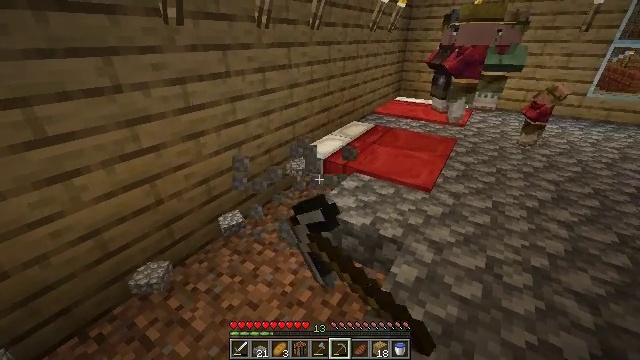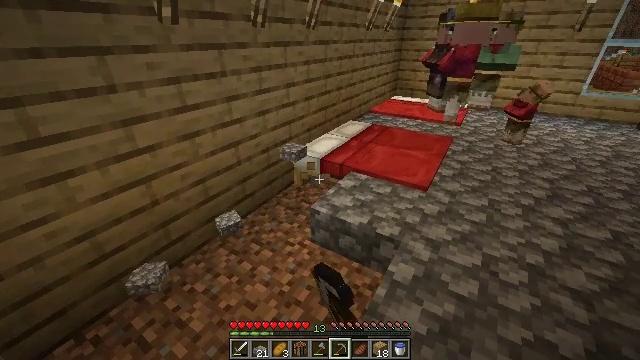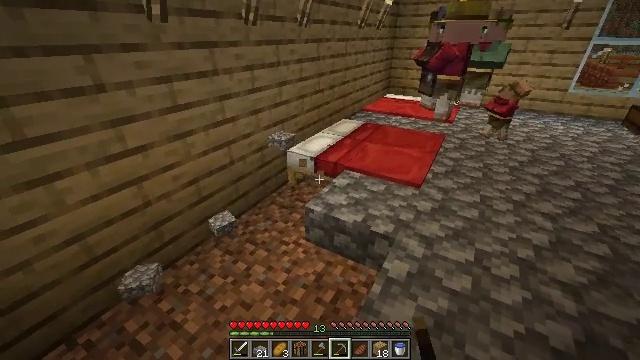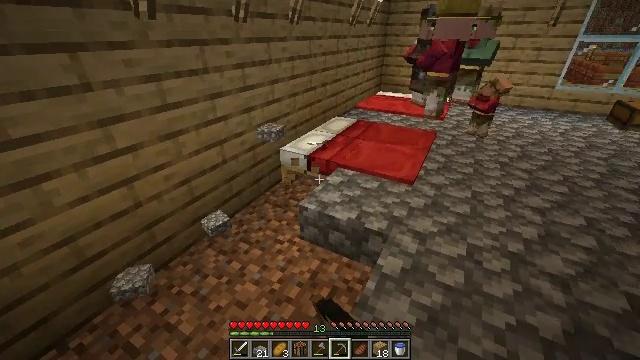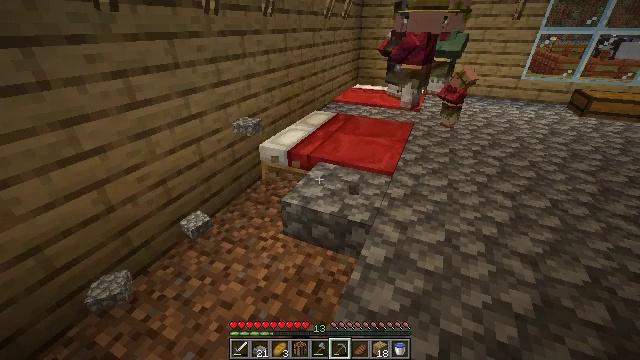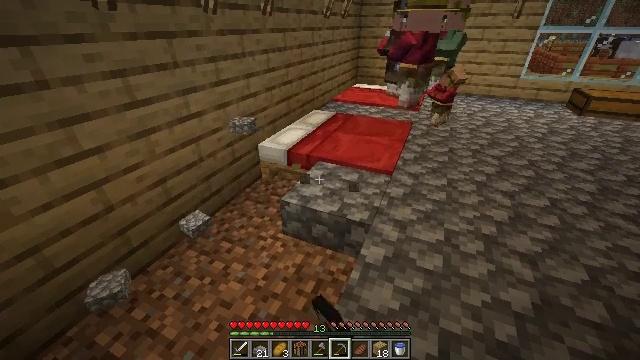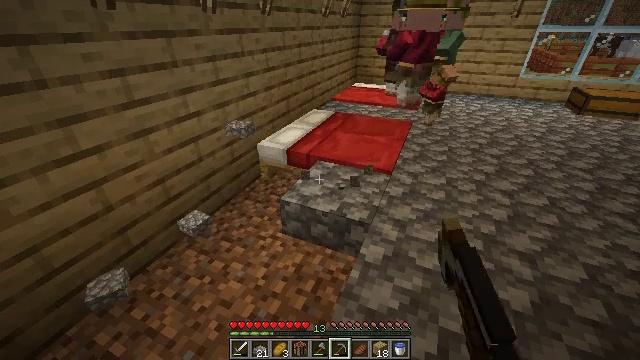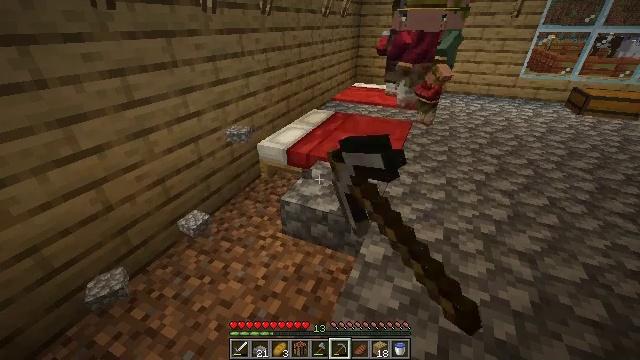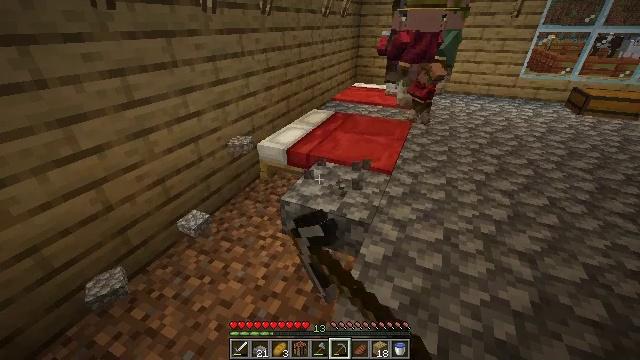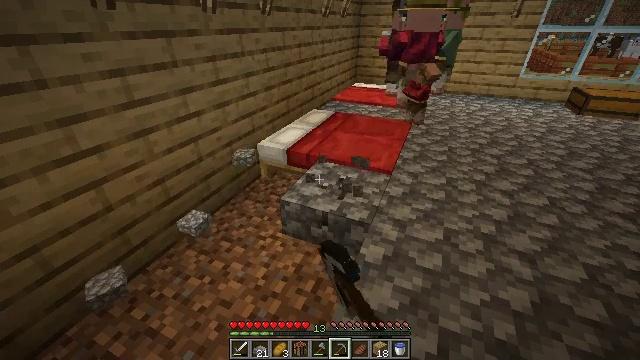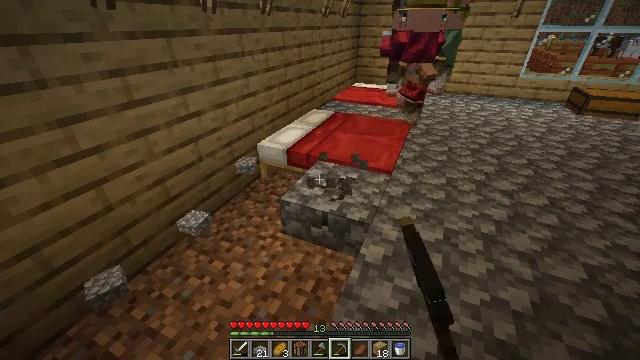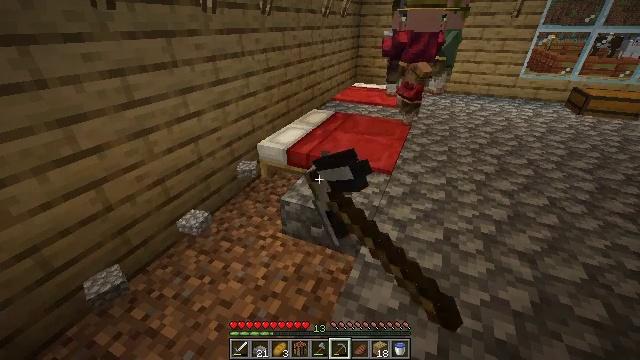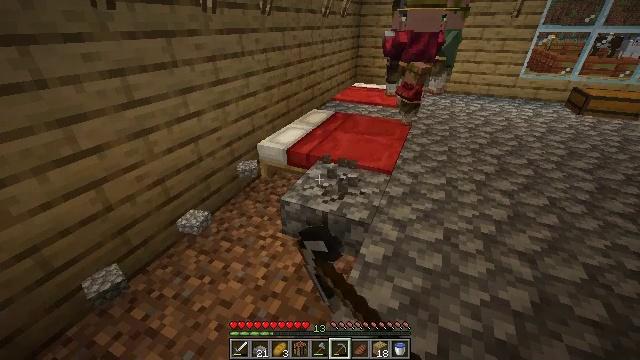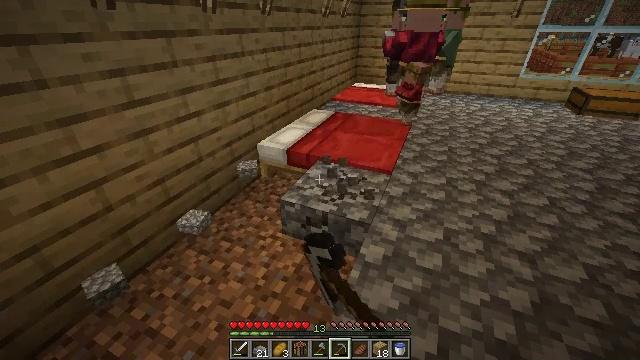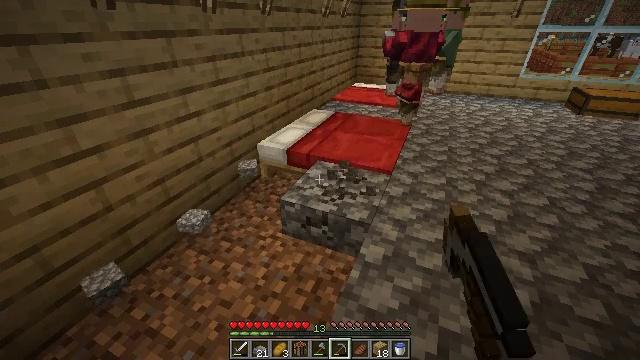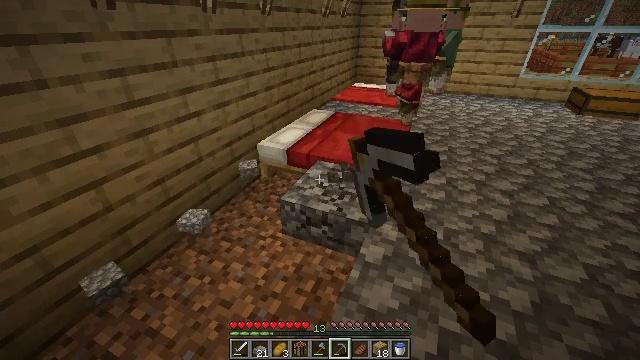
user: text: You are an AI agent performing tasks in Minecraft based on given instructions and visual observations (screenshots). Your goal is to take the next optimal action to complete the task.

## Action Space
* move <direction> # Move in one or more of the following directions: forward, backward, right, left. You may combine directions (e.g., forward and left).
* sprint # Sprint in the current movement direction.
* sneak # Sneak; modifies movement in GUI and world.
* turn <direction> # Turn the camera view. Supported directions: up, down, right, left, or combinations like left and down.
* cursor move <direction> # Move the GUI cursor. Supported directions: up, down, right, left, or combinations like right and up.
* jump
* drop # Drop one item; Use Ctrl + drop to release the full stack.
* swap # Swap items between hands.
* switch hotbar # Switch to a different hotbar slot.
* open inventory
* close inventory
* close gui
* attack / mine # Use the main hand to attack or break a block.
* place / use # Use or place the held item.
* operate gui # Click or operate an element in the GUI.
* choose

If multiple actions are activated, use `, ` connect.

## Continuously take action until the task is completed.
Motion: motion action
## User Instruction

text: Break the cobblestone slab to recycle it.
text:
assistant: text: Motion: attack / mine
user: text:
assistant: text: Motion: turn right, attack / mine
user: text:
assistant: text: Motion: turn right, attack / mine
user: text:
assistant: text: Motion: turn right and down, attack / mine
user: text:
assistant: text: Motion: attack / mine
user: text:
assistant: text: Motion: attack / mine
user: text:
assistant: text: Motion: attack / mine
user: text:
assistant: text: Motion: attack / mine
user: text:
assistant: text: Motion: attack / mine
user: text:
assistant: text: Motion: attack / mine
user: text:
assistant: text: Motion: attack / mine
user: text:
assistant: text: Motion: attack / mine
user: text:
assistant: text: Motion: attack / mine
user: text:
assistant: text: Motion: attack / mine
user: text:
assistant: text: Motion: attack / mine
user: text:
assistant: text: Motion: attack / mine
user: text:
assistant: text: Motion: attack / mine
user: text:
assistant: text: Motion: attack / mine
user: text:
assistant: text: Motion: attack / mine
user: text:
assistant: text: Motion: attack / mine
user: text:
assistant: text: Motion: attack / mine
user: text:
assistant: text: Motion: attack / mine
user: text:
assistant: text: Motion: attack / mine
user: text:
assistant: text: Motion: attack / mine